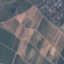
Land use / land cover: PermanentCrop